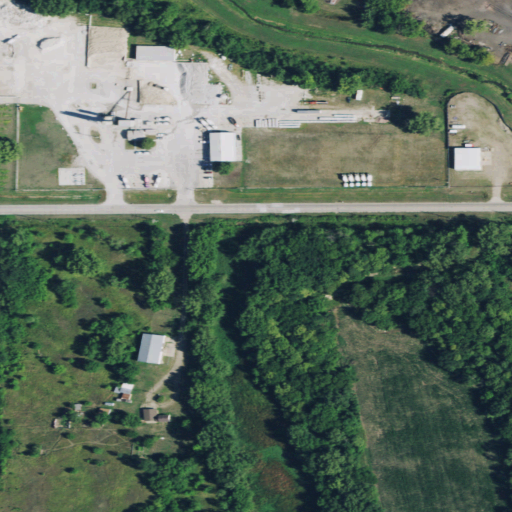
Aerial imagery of valley in Nebraska named Corporation Gulch containing grassland, woody wetlands, low intensity development, medium intensity development, open development, and high intensity development